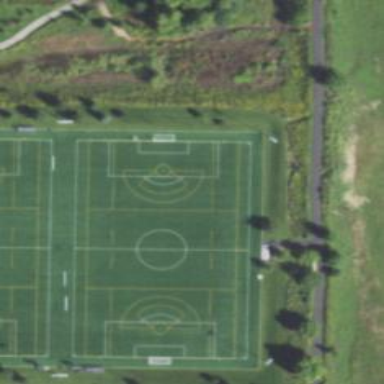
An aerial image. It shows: Artificial turf soccer pitch for leisure sport activities.